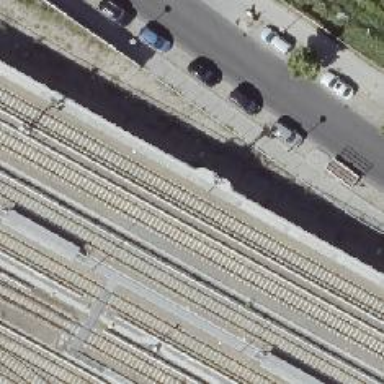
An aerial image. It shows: Railway signal.